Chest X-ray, PA view. Patient: 51 years old, sex F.
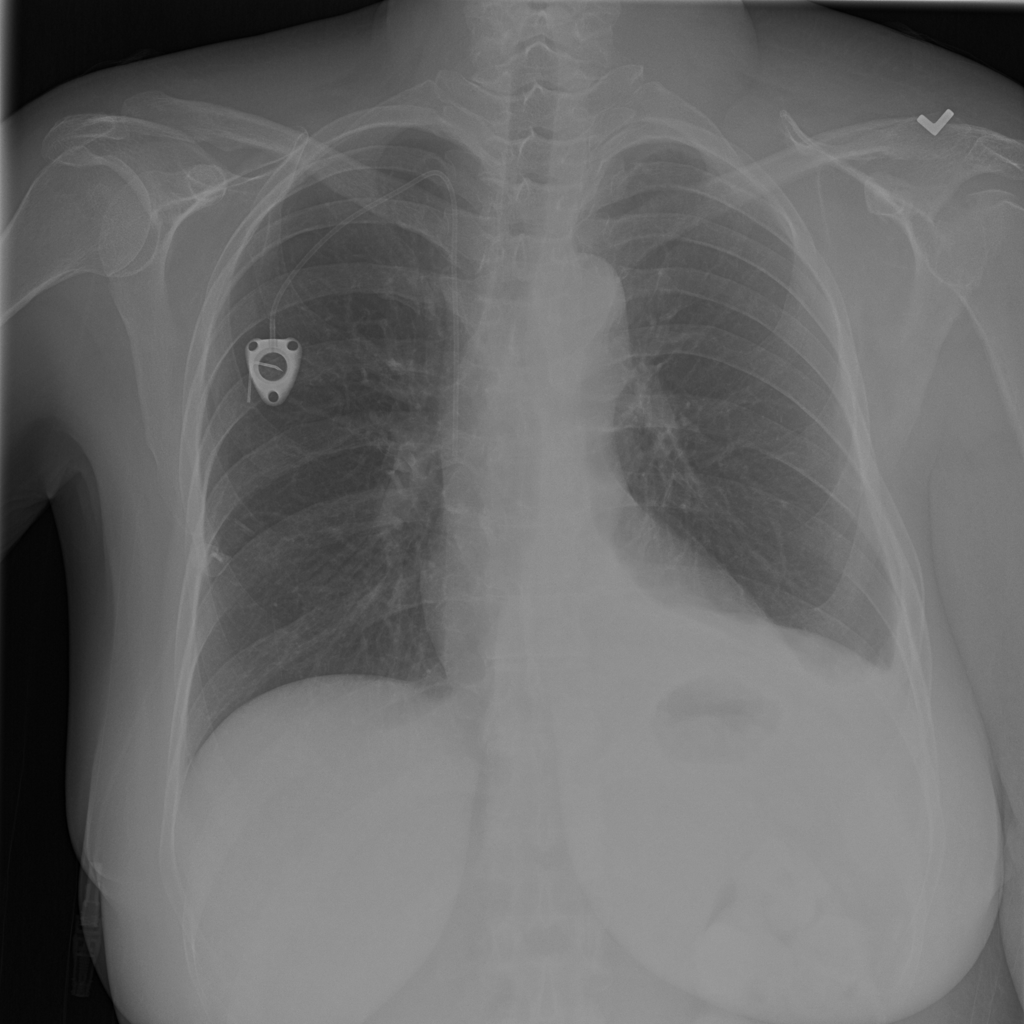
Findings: Effusion